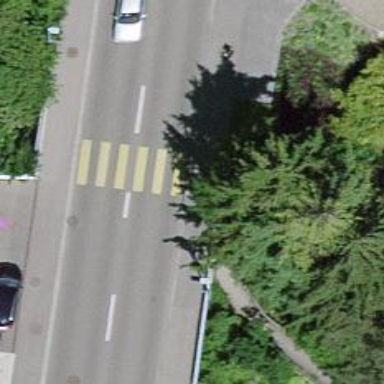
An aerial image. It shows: Uncontrolled road crossing.